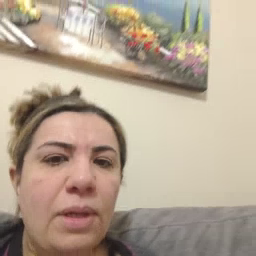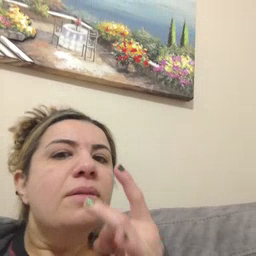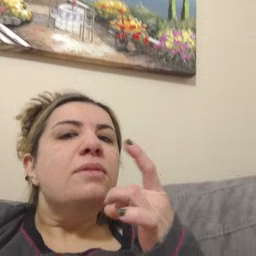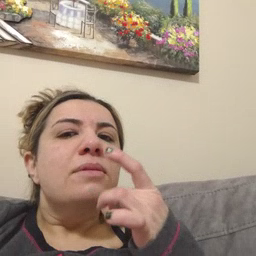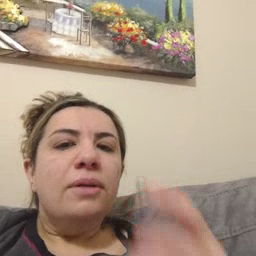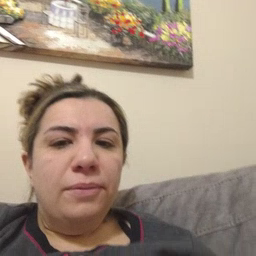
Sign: snack